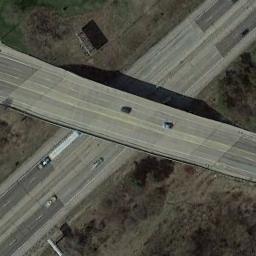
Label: overpass